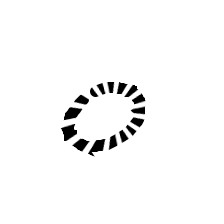
Shape: circle